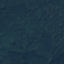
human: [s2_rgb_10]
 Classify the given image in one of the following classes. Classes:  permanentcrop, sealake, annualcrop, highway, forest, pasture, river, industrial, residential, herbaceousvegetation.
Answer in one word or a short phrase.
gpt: Forest